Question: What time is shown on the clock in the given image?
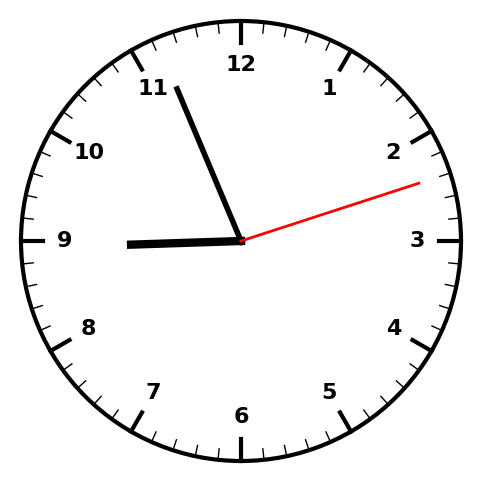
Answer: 08:56:12